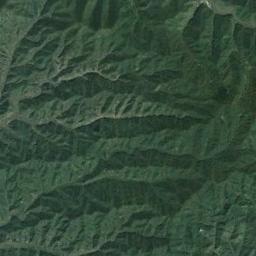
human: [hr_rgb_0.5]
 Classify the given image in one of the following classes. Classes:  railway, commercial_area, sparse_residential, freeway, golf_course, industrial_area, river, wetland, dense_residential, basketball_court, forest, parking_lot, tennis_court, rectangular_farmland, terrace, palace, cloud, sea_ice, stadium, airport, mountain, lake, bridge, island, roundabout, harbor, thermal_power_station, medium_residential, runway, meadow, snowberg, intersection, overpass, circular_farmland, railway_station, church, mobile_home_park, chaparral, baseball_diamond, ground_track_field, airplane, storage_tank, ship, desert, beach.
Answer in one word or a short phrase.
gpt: mountain